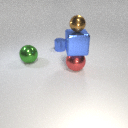
small brown metal sphere above large blue metal cube